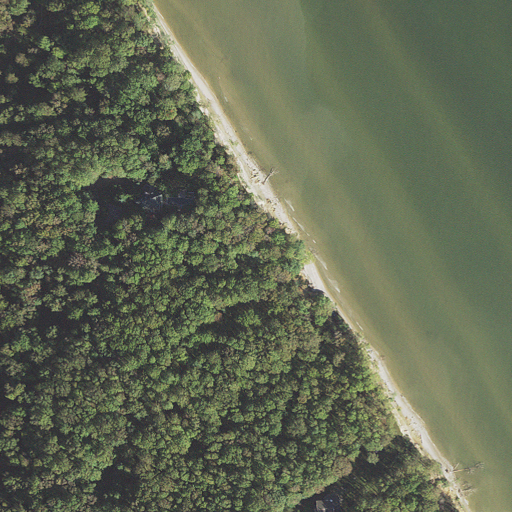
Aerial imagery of cliff(s) in Maryland named Roosevelt Cliffs containing deciduous forest, open water, mixed forest, woody wetlands, herbaceous wetlands, open development, and low intensity development